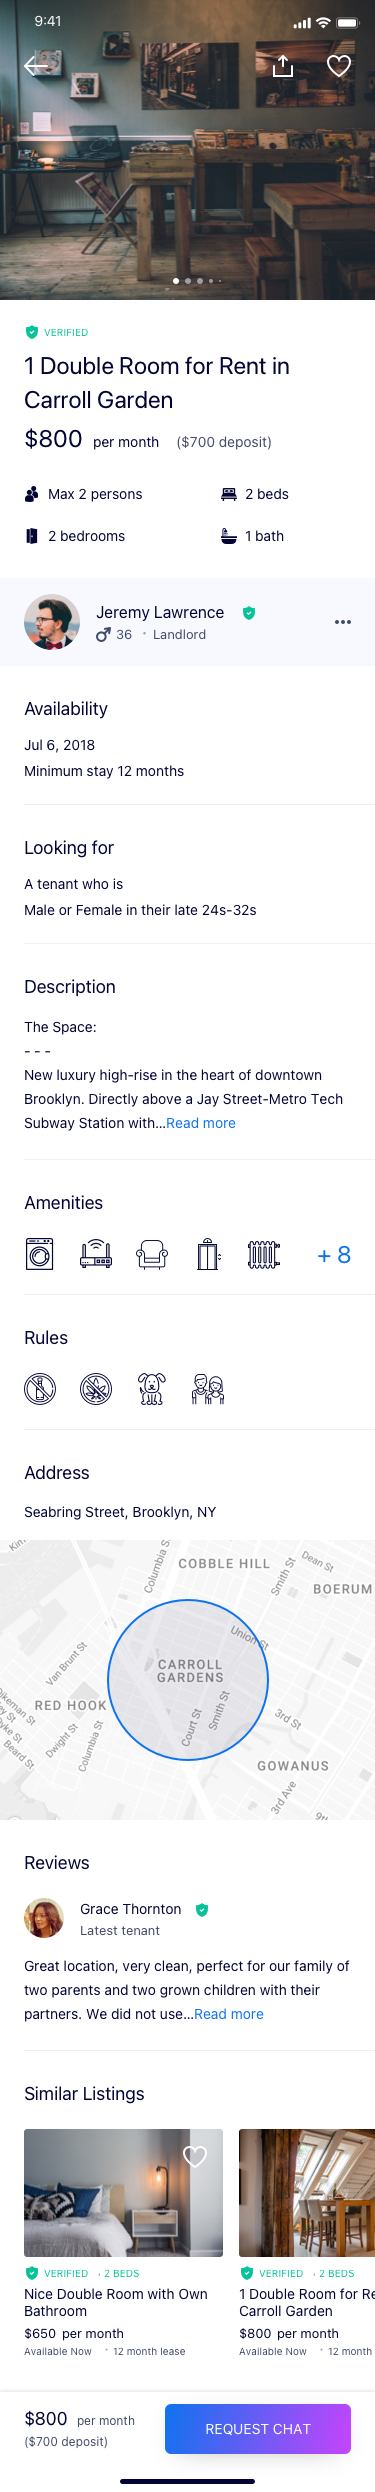
Text in this UI design:
Jeremy Lawrence
36
Landlord
·
Availability
Jul 6, 2018
Minimum stay 12 months
Looking for
A tenant who is
Male or Female in their late 24s-32s
Description
The Space:
- - -
New luxury high-rise in the heart of downtown Brooklyn. Directly above a Jay Street-Metro Tech Subway Station with…Read more
Amenities
+ 8
Address
Seabring Street, Brooklyn, NY
Rules
Grace Thornton
Latest tenant
Reviews
Great location, very clean, perfect for our family of two parents and two grown children with their partners. We did not use…Read more
Similar Listings
Nice Double Room with Own Bathroom
$650
per month
12 month lease
Available Now
·
1 Double Room for Rent in Carroll Garden
$800
per month
12 month lease
Available Now
·
Max 2 persons
2 bedrooms
1 bath
2 beds
1 Double Room for Rent in Carroll Garden
($700 deposit)
per month
$800
per month
($700 deposit)
$800